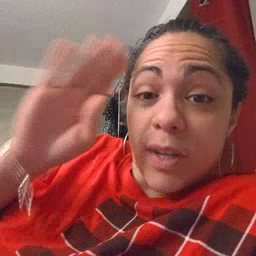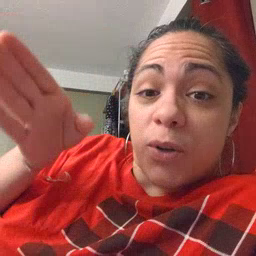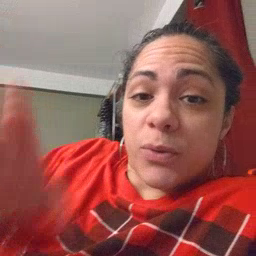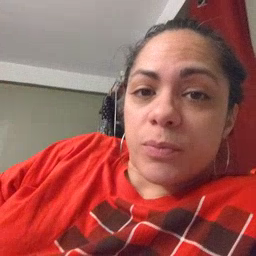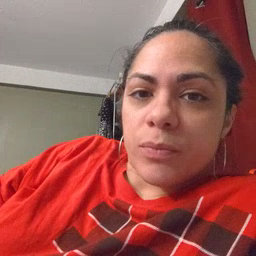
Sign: hello